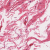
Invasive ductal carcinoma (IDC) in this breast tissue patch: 0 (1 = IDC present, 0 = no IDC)